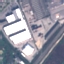
Land use / land cover: Industrial